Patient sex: M
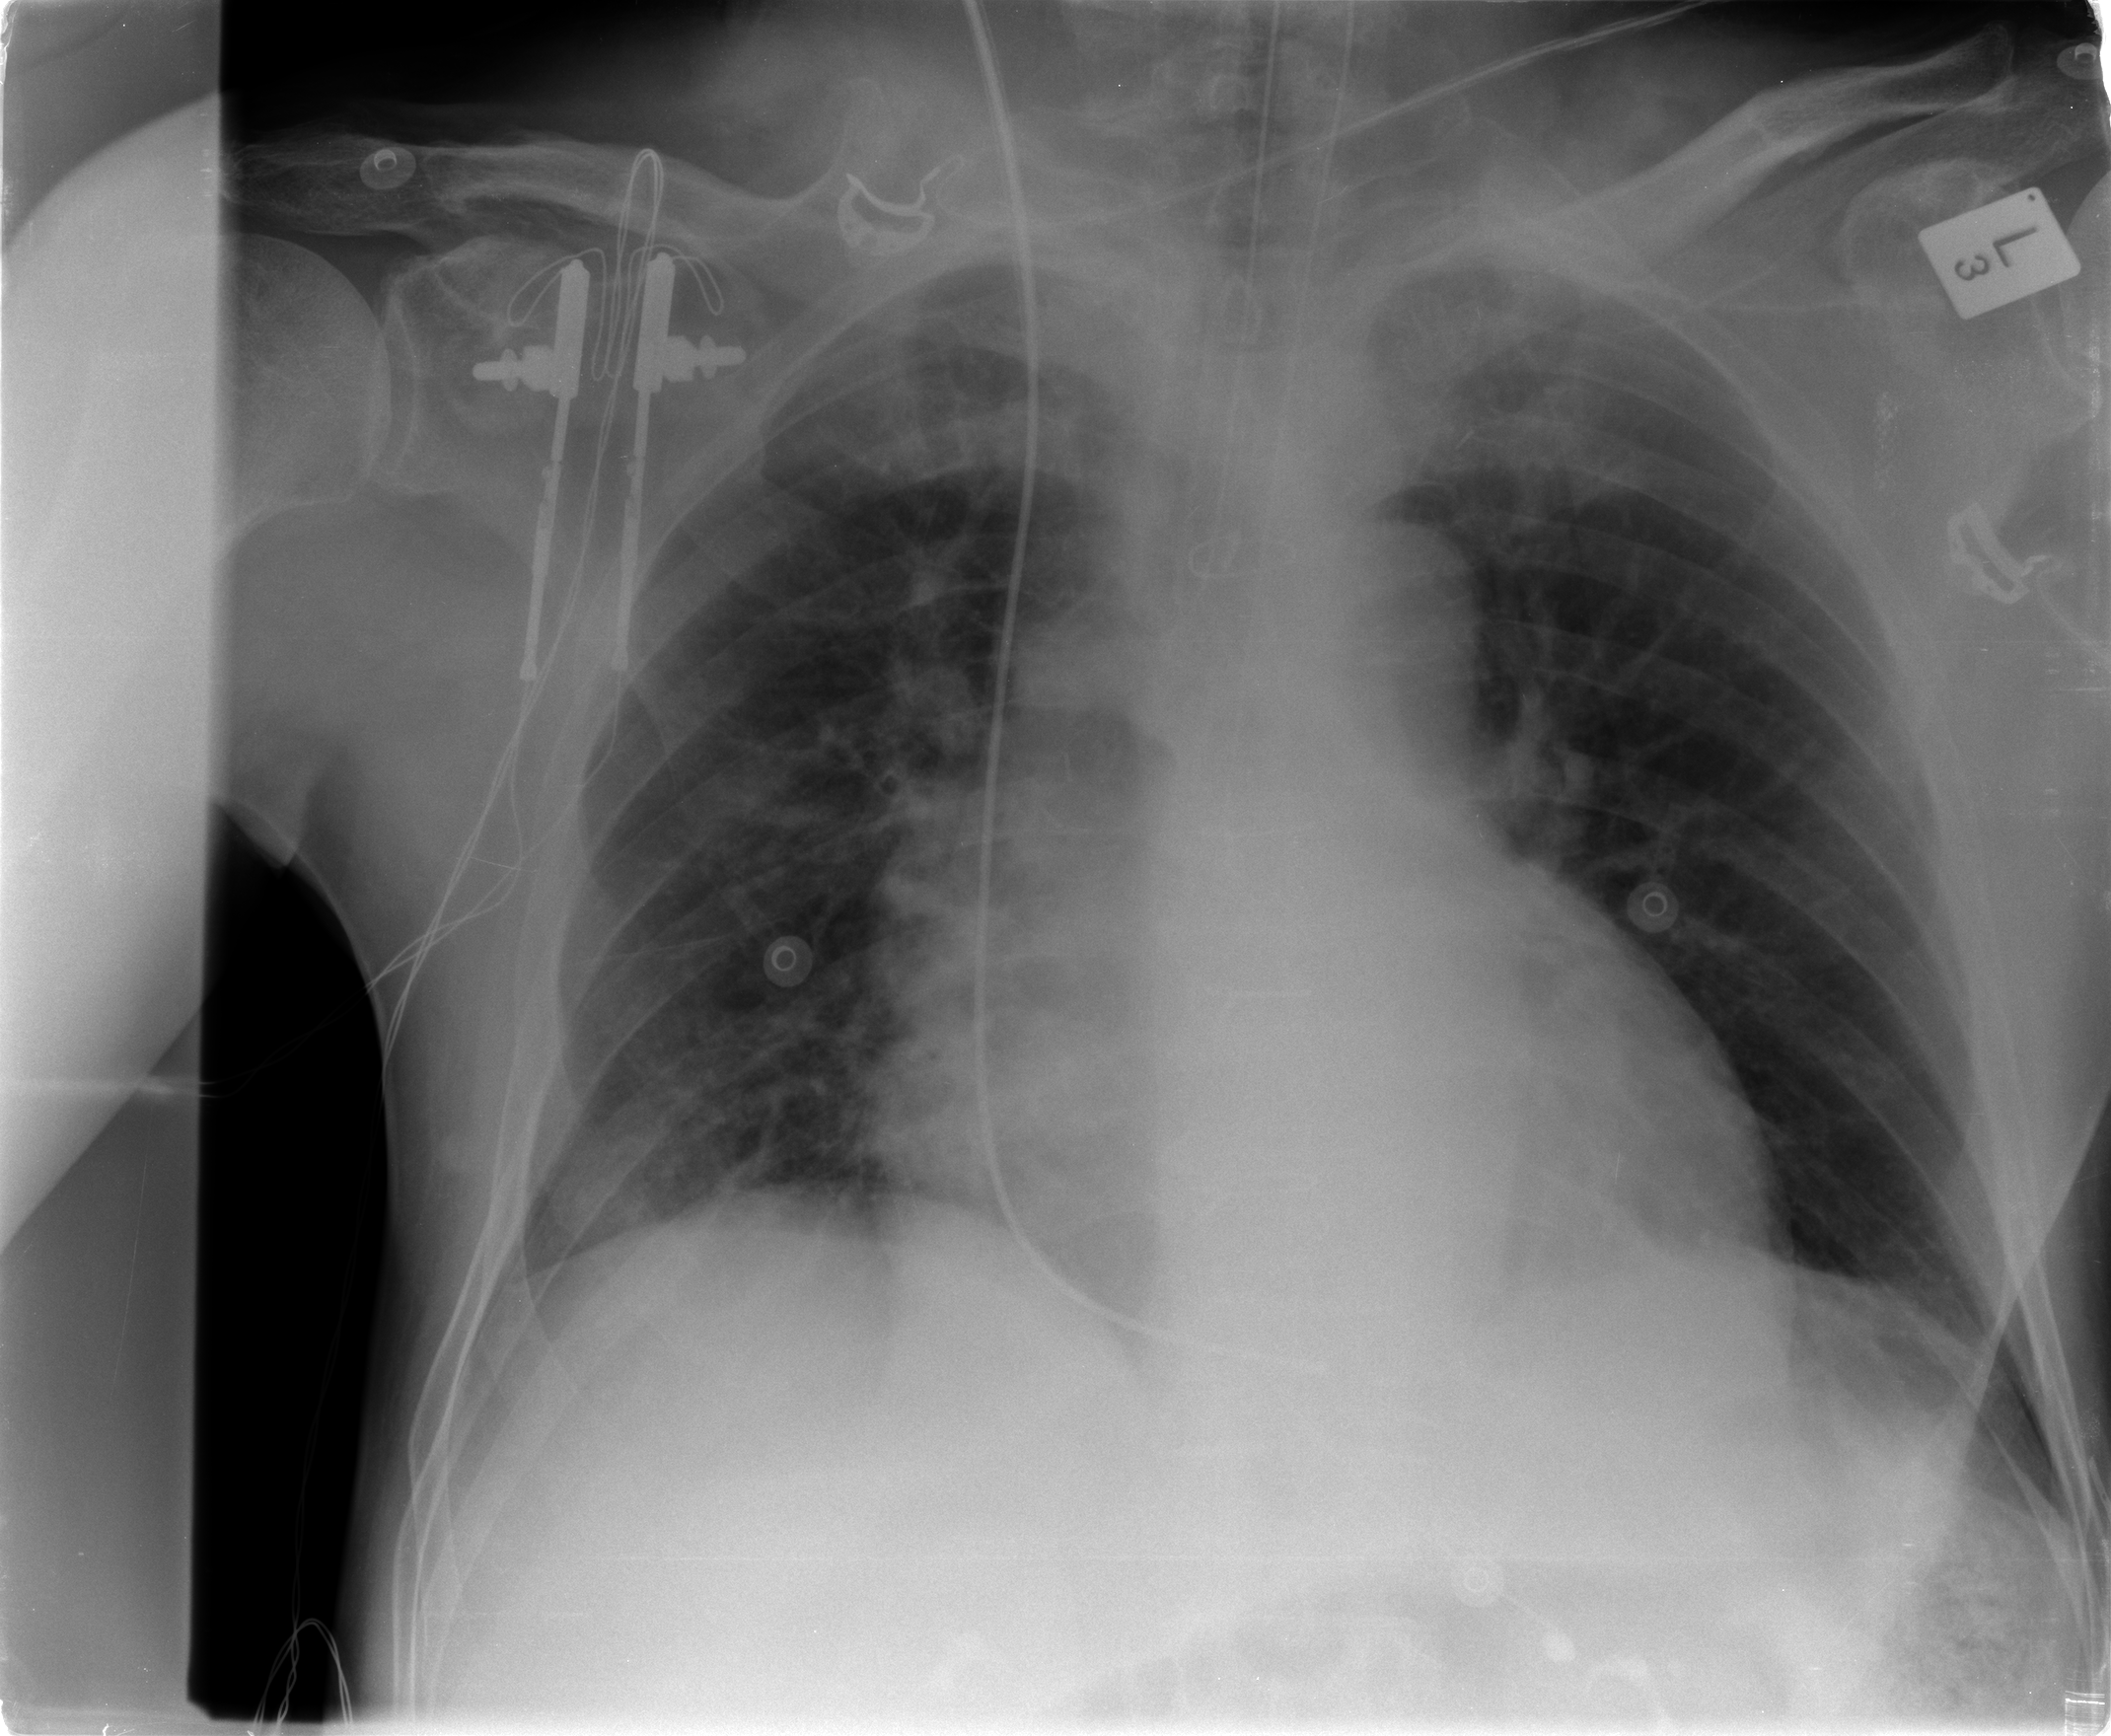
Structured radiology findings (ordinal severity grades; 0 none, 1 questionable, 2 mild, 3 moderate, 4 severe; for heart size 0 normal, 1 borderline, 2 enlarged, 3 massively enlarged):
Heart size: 2
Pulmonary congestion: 2
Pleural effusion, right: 0
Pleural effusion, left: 0
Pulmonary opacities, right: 0
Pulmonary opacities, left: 0
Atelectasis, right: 0
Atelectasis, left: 0